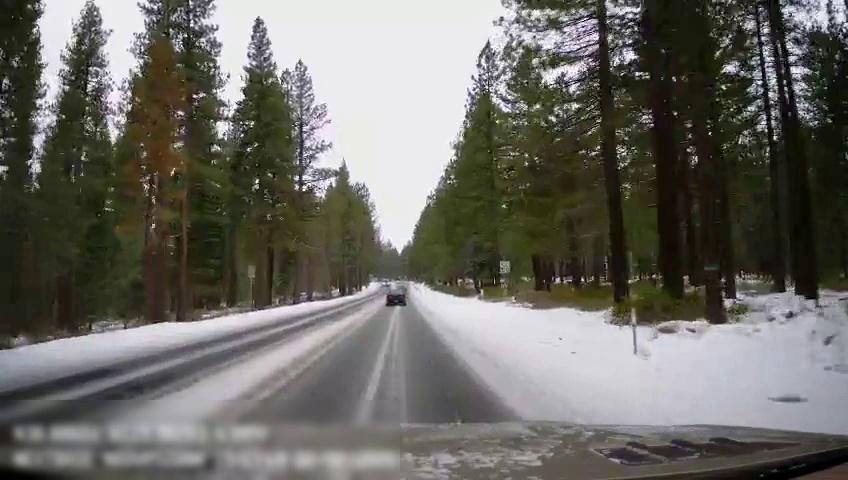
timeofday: Day
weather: Snowy
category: Drivable Space
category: Vehicles | Car
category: Traffic | Signs